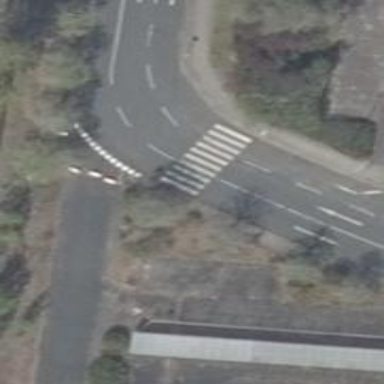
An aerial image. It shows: Uncontrolled road crossing with markings.